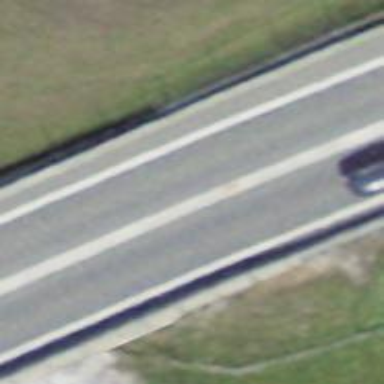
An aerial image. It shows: Asphalt bridge on trunk highway that is designated as motorroad.